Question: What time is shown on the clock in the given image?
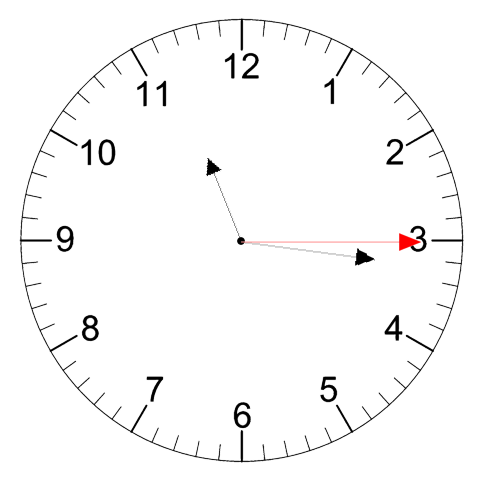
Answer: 11:16:15